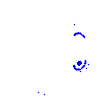
Particle: pion